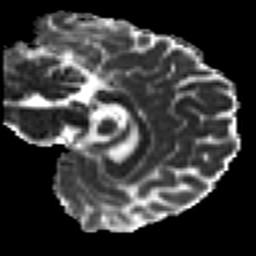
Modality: MD
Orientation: sagittal
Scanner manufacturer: siemens
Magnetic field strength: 3 T
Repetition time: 7.8 s
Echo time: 0.09 s